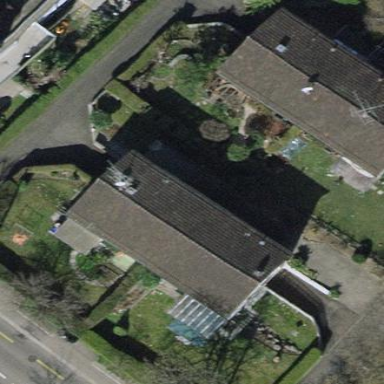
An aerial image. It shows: Semi-detached house.